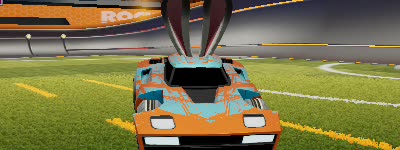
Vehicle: breakout